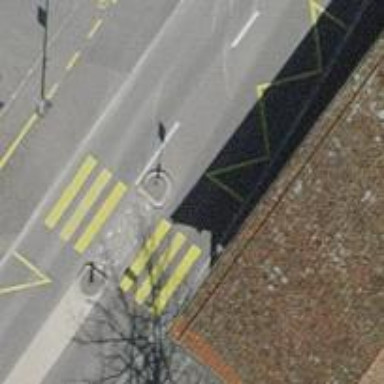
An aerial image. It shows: Marked crossing with pedestrian island.